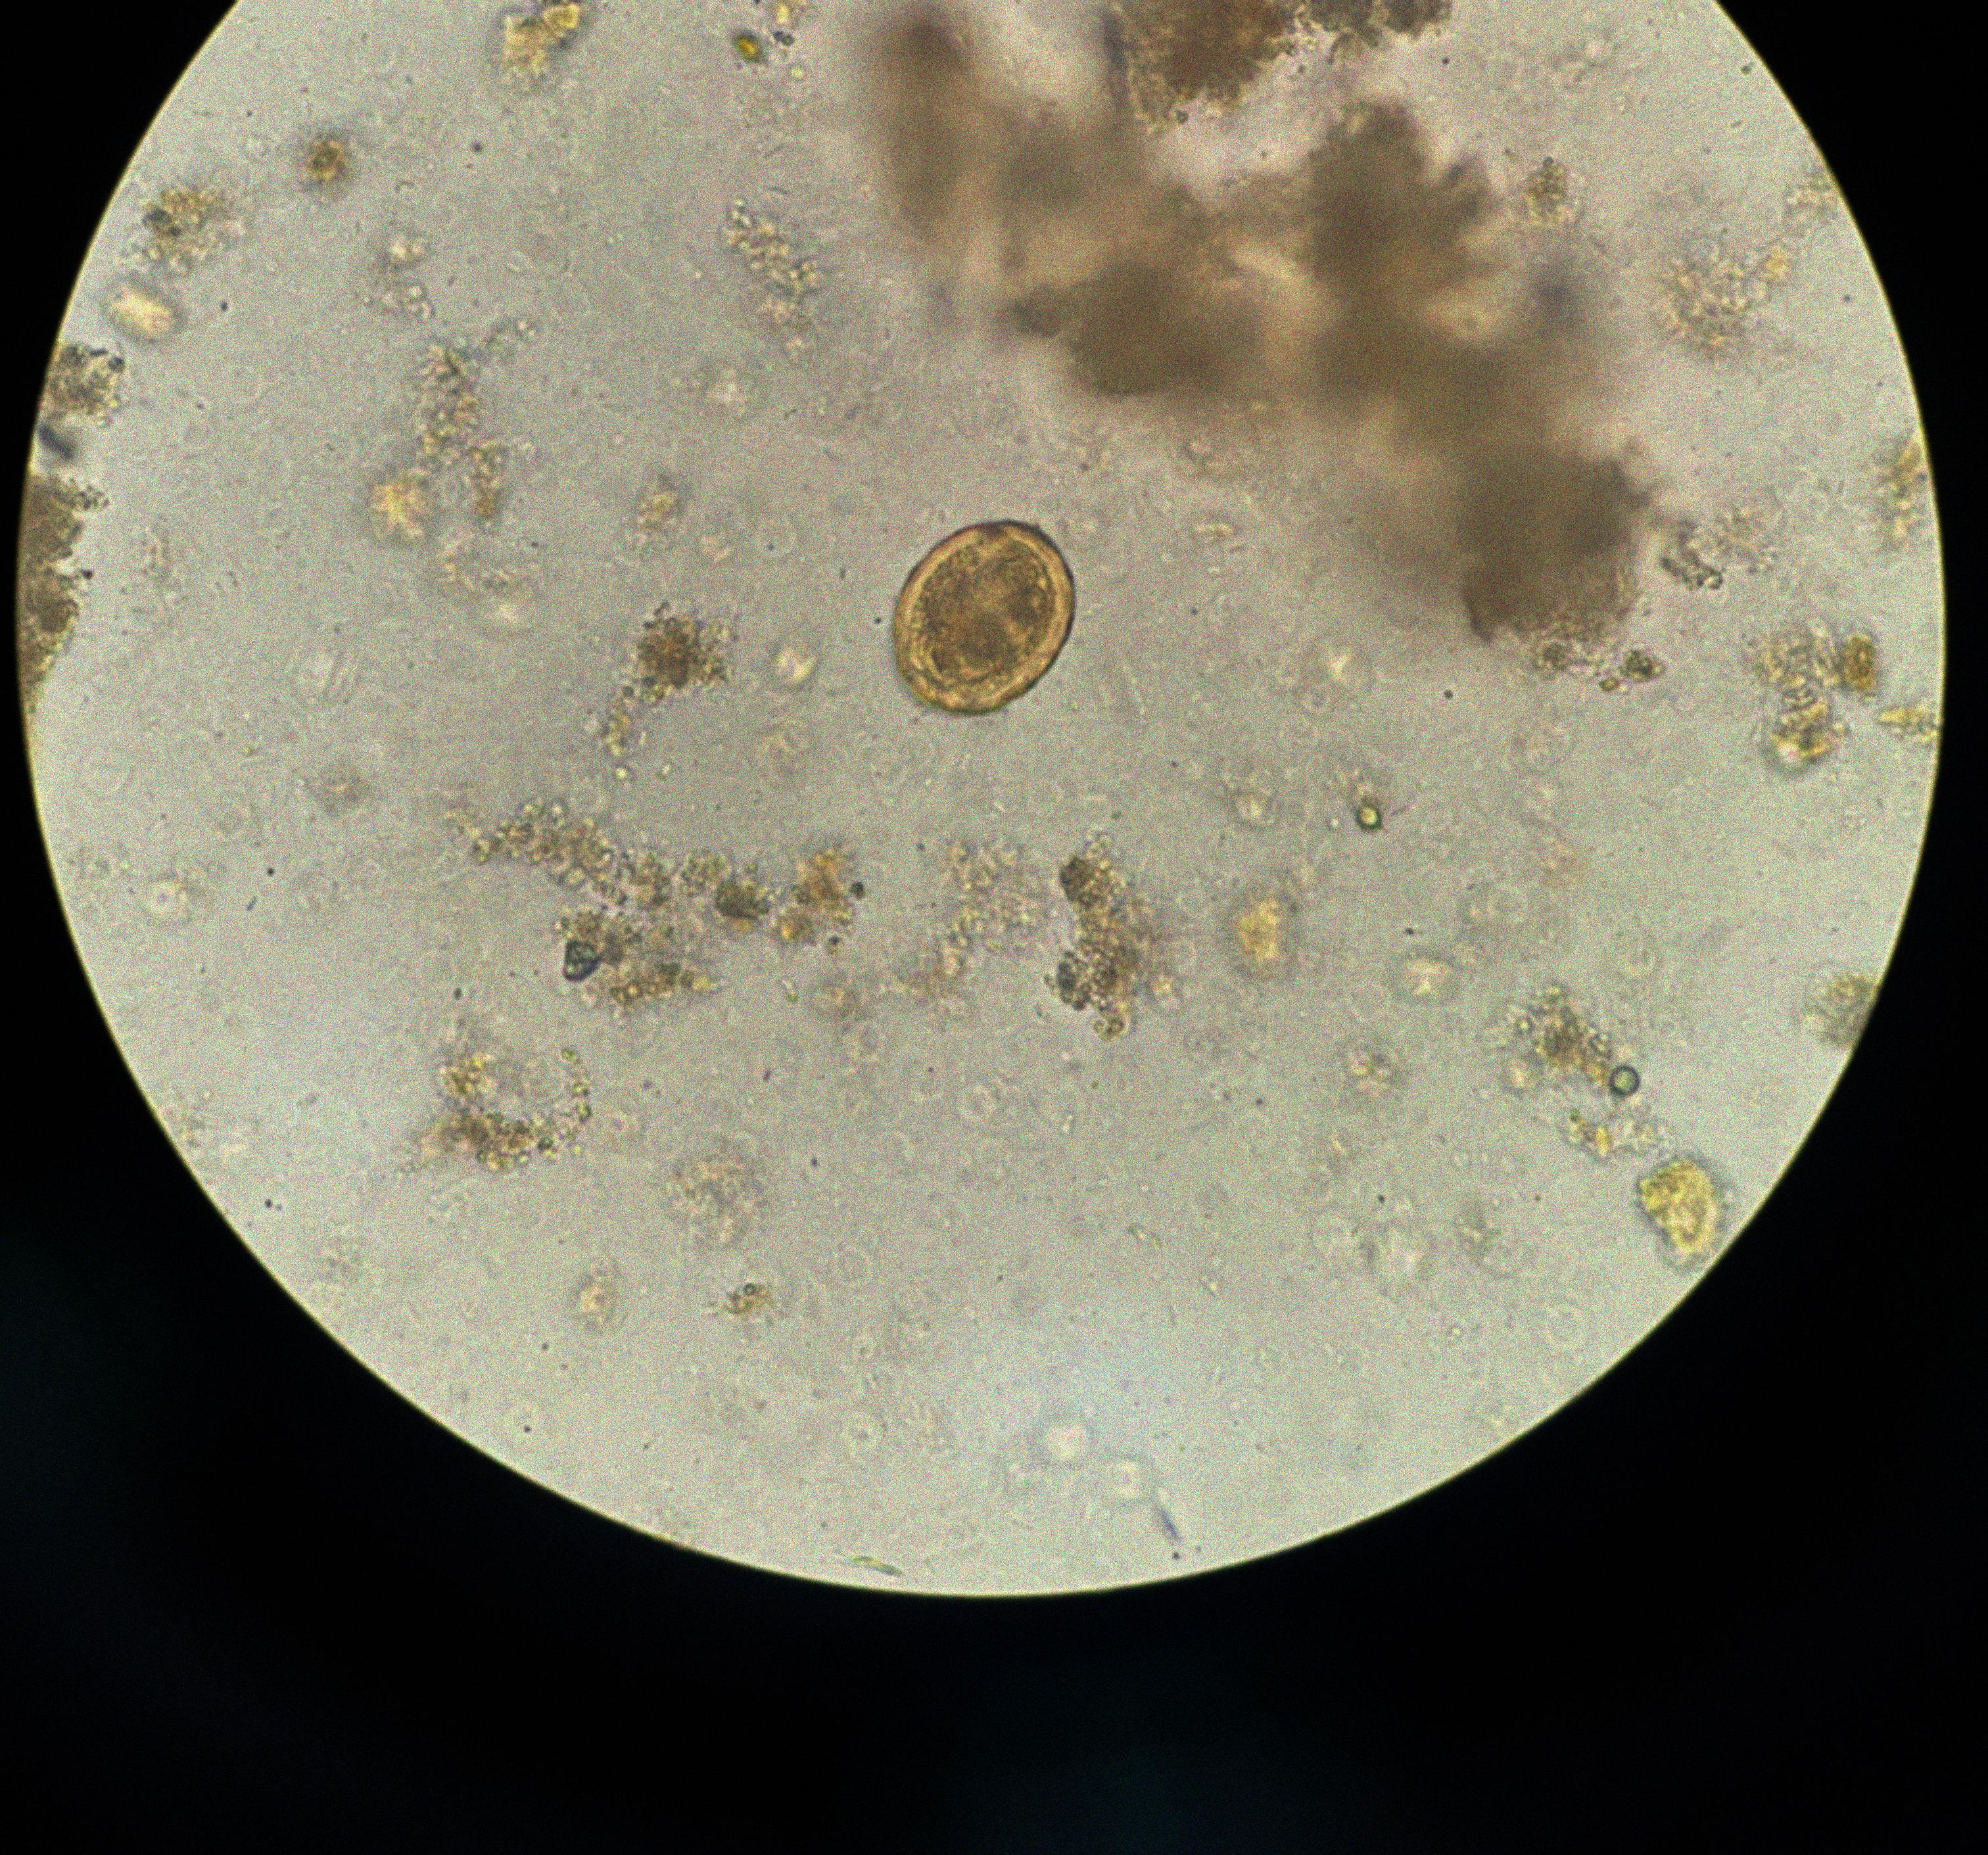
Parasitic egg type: Ascaris lumbricoides